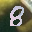
Label: 8